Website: crate-barrel
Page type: billing-address
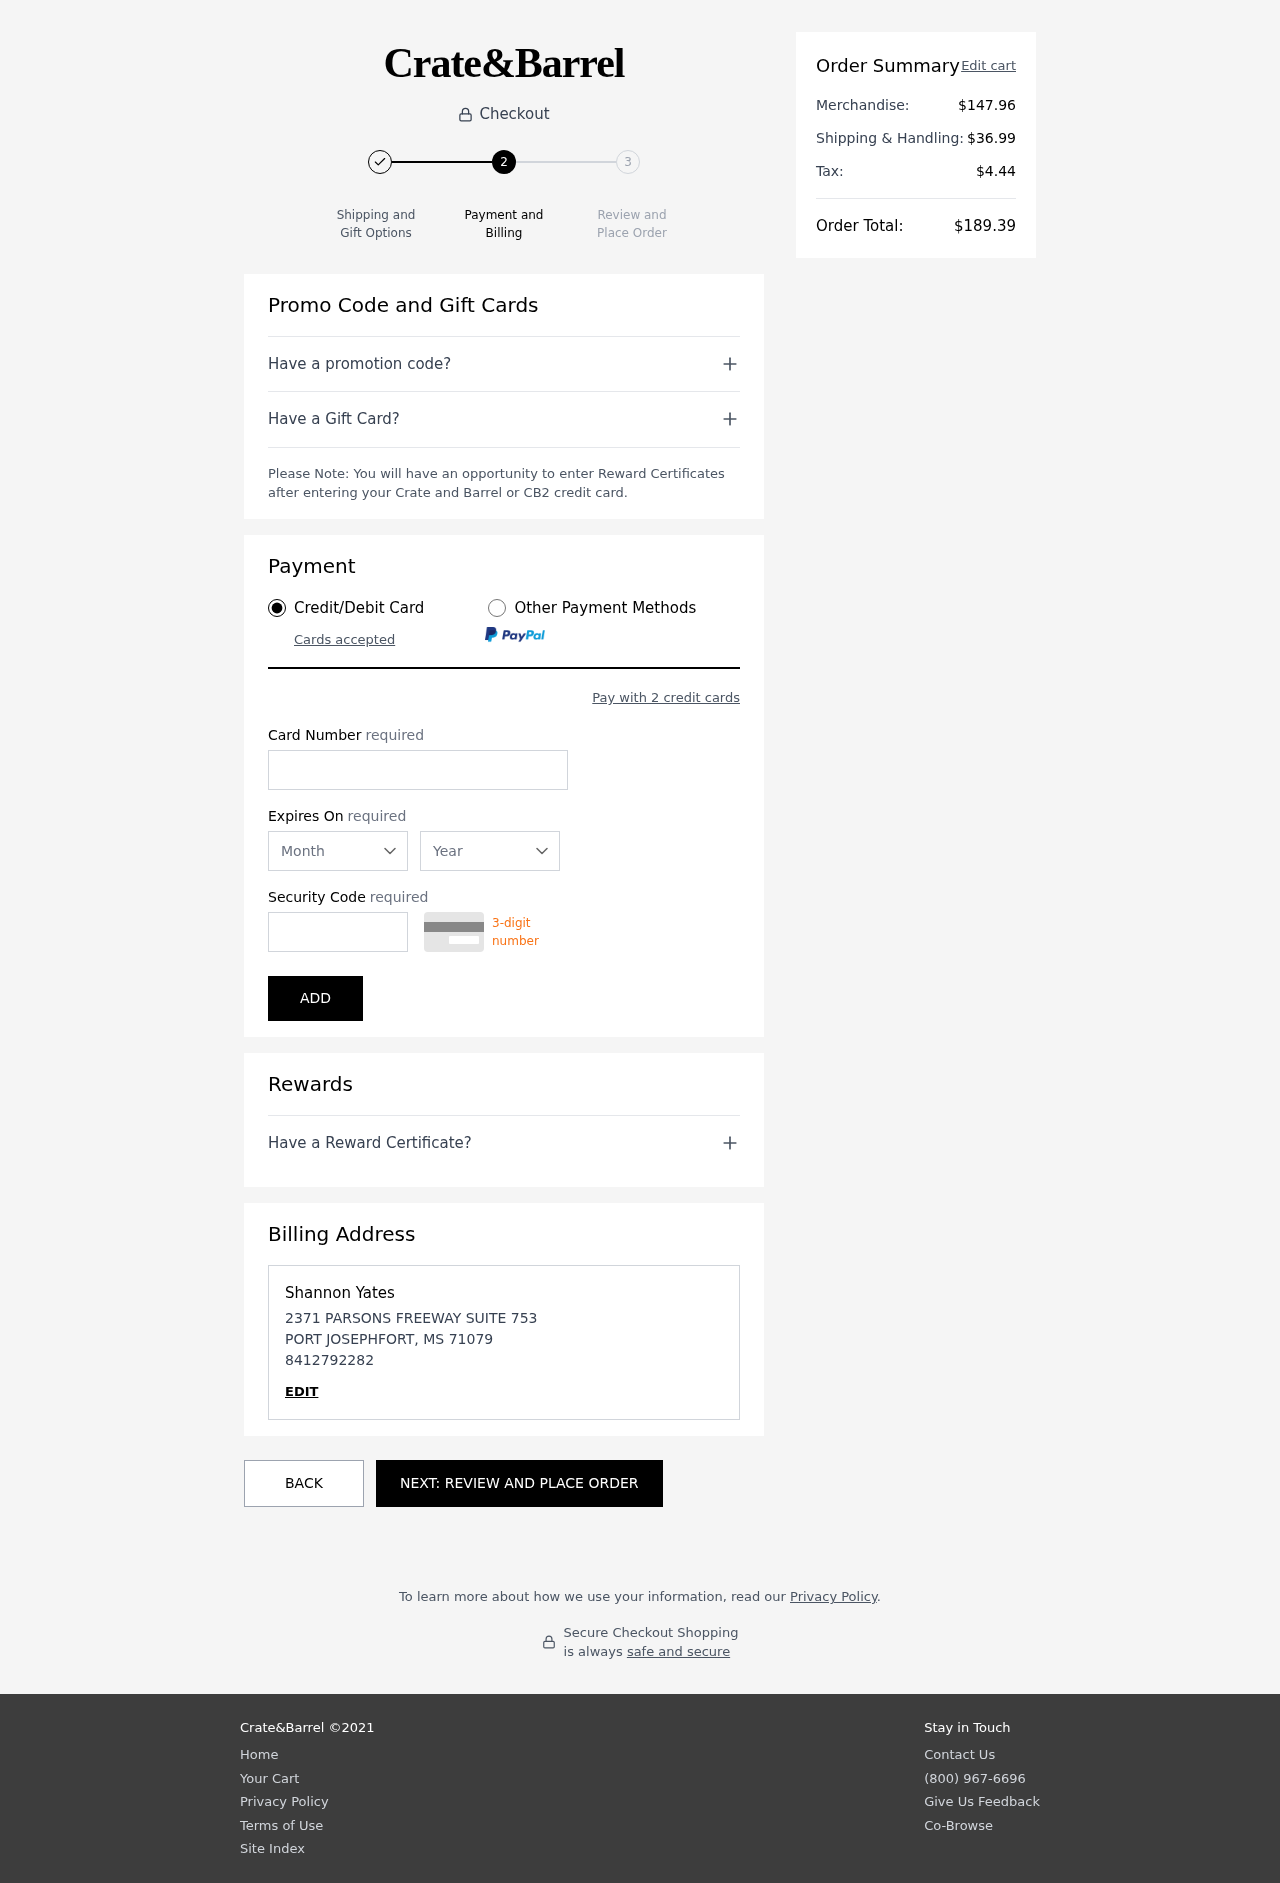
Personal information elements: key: PII_CARD_CVV
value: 624
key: PII_CARD_EXPIRY_MONTH
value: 04
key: PII_CARD_EXPIRY_YEAR
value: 30
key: PII_CARD_NUMBER
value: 6011 4222 5603 9819
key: PII_CITY
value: PORT JOSEPHFORT
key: PII_FULLNAME
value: Shannon Yates
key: PII_PHONE
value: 8412792282
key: PII_POSTCODE
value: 71079
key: PII_STATE_ABBR
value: MS
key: PII_STREET
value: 2371 PARSONS FREEWAY SUITE 753
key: PII_FIRSTNAME
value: Shannon
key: PII_LASTNAME
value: Yates
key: PII_PHONE_LINE
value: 2282
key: PII_PHONE_SUFFIX
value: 2282
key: PII_POSTCODE_FULL
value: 71079
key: PII_PHONE2
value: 8412792282
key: PII_PHONE3
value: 8412792282
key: PII_FULLNAME2
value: Shannon Yates
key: PII_FULLNAME3
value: Shannon Yates
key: PII_FIRSTNAME2
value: Shannon
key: PII_FIRSTNAME3
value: Shannon
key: PII_LASTNAME2
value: Yates
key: PII_LASTNAME3
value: Yates
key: PII_FIRSTNAME_DERIVED
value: Shannon
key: PII_LASTNAME_DERIVED
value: Yates
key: PII_PHONE_NUMERIC
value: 8412792282
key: PII_PHONE_LINE_NUMERIC
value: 2282
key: PII_PHONE_SUFFIX_NUMERIC
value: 2282
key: PII_POSTCODE_NUMERIC
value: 71079
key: PII_PHONE2_NUMERIC
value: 8412792282
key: PII_PHONE3_NUMERIC
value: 8412792282
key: PII_FULLNAME_DERIVED
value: Shannon Yates
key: PII_NAME_FULL_DERIVED
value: Shannon Yates
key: PII_PHONE_DIGITS
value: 8412792282
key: PII_PHONE_LAST4
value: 2282
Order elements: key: ORDER_SUBTOTAL
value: $147.96
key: ORDER_SHIPPING_COST
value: $36.99
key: ORDER_TAX
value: $4.44
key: ORDER_TOTAL
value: $189.39